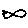
Label: fish